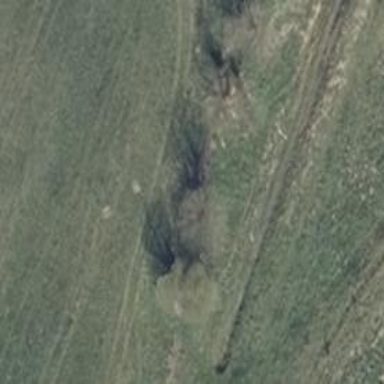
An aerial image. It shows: Row of broadleaved trees.